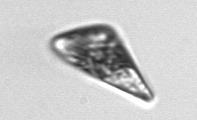
Label: Licmophora